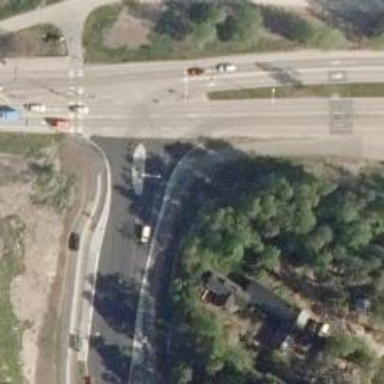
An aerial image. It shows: Asphalt cycleway with crossing.